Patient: sex M, age 29
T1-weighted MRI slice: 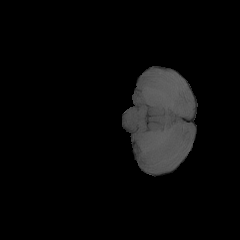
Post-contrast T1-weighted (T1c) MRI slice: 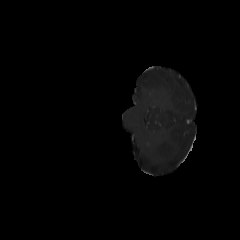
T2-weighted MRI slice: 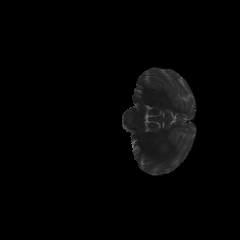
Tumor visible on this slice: no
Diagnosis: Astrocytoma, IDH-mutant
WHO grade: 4